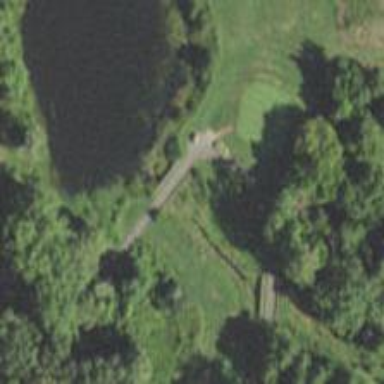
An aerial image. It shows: Path for both road and golf.